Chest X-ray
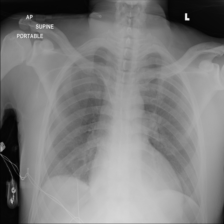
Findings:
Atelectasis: negative
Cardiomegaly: negative
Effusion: negative
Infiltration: negative
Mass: negative
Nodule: negative
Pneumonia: negative
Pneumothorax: negative
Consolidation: negative
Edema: negative
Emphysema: negative
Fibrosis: negative
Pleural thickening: negative
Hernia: negative